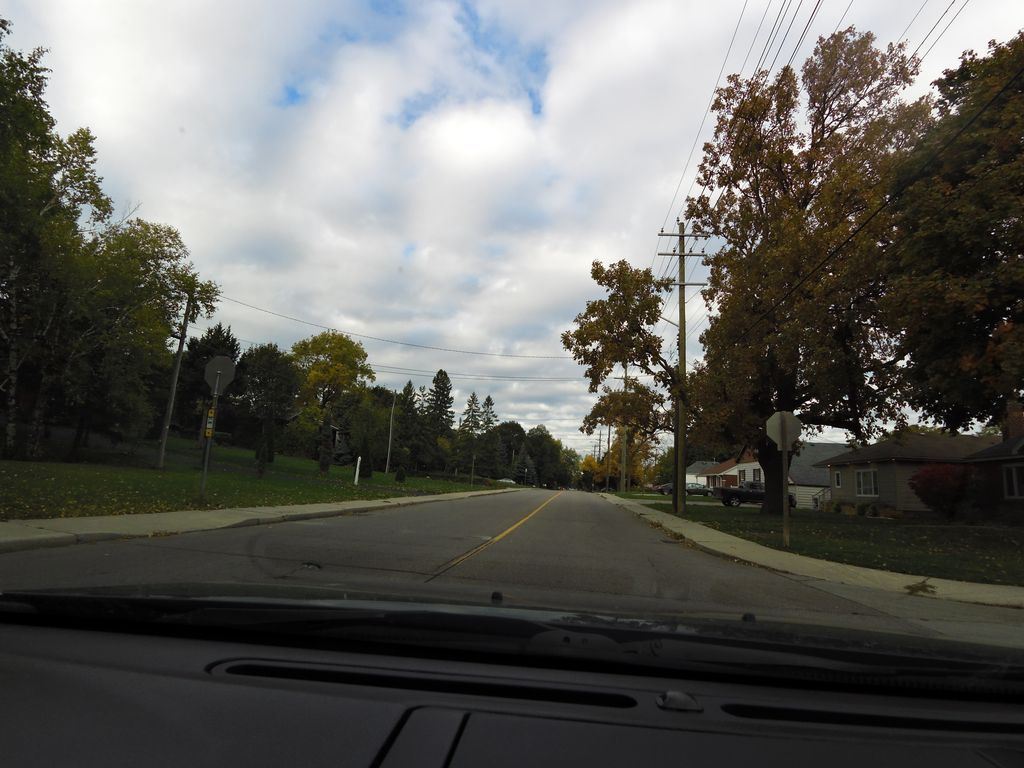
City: hamilton